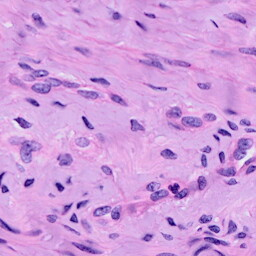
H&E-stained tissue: Cervix